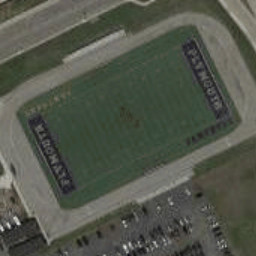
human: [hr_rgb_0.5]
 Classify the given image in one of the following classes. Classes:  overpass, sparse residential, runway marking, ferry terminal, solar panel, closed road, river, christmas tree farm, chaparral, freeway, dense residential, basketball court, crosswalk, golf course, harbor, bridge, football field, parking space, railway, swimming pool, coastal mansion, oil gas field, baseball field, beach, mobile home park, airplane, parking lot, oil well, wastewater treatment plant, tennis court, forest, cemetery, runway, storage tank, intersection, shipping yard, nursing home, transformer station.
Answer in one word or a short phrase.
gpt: football field